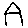
Label: house